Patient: sex M, age 78
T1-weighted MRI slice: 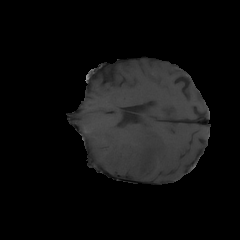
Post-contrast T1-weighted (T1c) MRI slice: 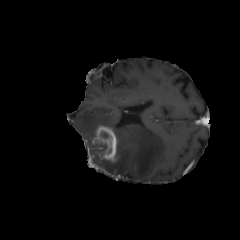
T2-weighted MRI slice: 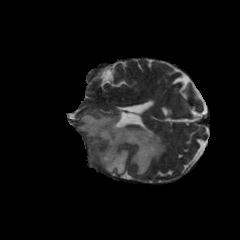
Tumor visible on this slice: yes
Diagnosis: Glioblastoma, IDH-wildtype
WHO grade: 4